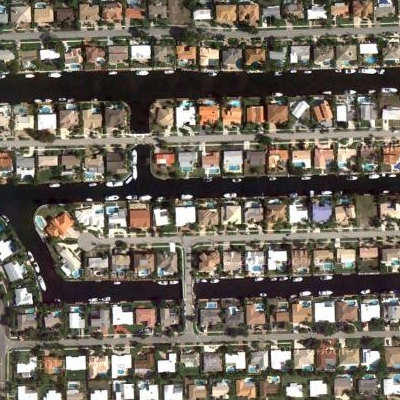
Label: fResident